Brain MRI, FLAIR slice (ischemic stroke SISS case)
Modalities acquired: T1|T2|DWI|FLAIR
Volume shape: 230x230x153 voxels, spacing: 1x1x1 mm
Slice 101 of 153
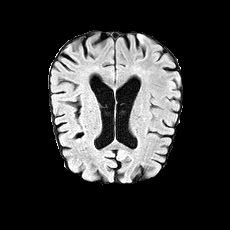
Lesion size: 579 voxels